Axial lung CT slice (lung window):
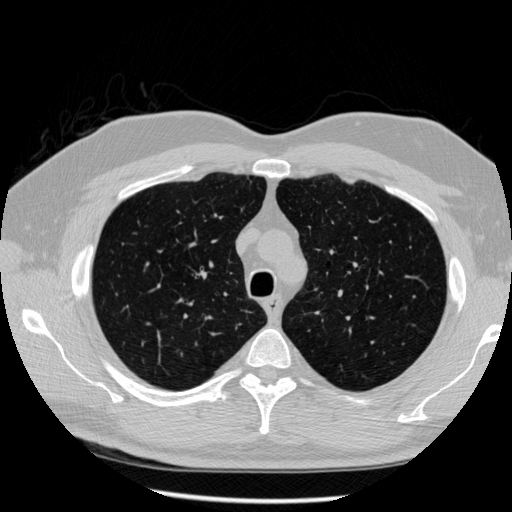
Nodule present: no